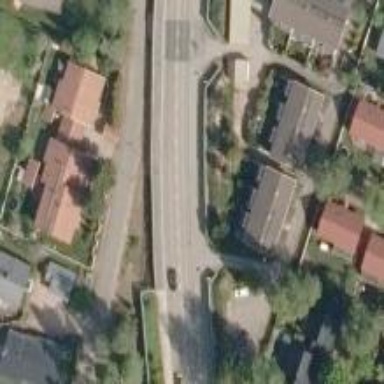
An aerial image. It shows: Footway along the road.